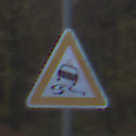
Verkehrszeichen: SchleuderOderRutschgefahr
Umgebung: Outdoor, Nature
Tageszeit: SunriseSunset
Wetter: PartlyCloudy
Licht: Natural
Jahreszeit: Autumn
Kontrast: LowContrast